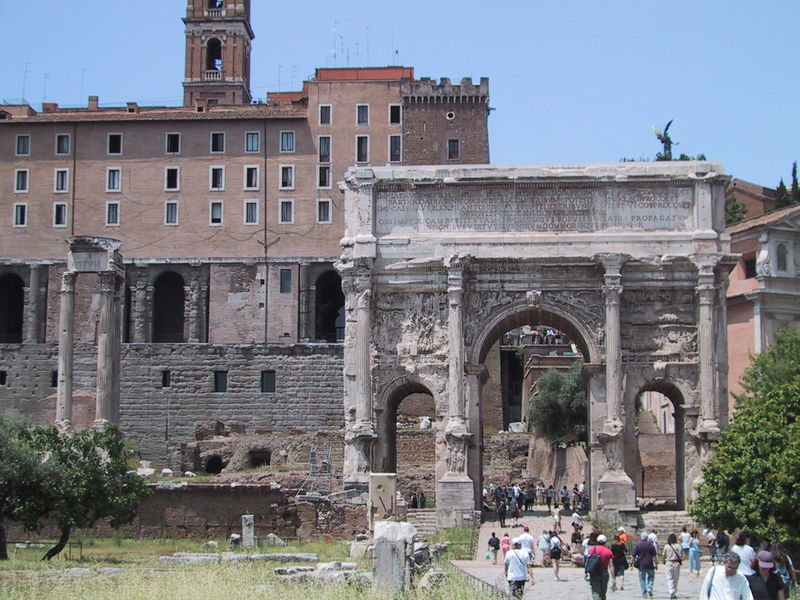
Titel: Forum Romanum: Triumphbogen des Septimius Severus
Standort: Rom, Forum Romanum (EU - I - Latium)
Schlagwörter: baum, himmel, menschen, stadt, fenster, hintergrund, pfeiler, säulen, gebäude, gras, rasen, weg, wiese, architektur, sockel, kirche, sonne, drei, turm, statue, schrift, sommer, bogen, italien, mauer, tag, besucher, rundbogen, kaiser, inschrift, stufen, tor, foto, bögen, ruine, antike, torbogen, baun, text, ruinen, sonnig, rom, triumph, römisch, kapitol, triumpfbogen, triumphbogen, halbsäulen, touristen, archäologisch, marsfeld, septimius, säulen archäologie, inschridt